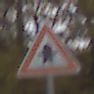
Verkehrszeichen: Vorfahrt
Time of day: Midday
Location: Outdoor (Nature)
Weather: Overcast
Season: Autumn
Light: Natural